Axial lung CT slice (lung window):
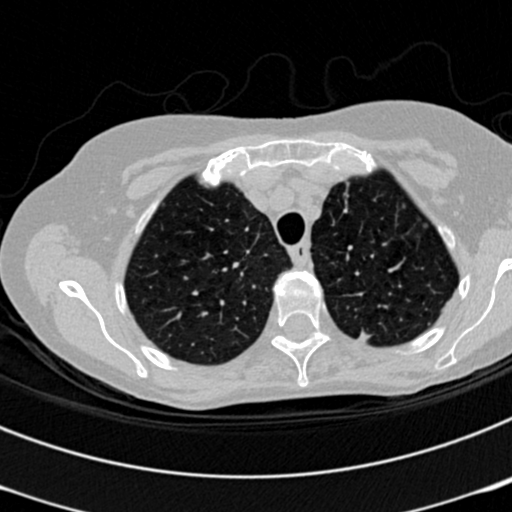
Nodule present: no